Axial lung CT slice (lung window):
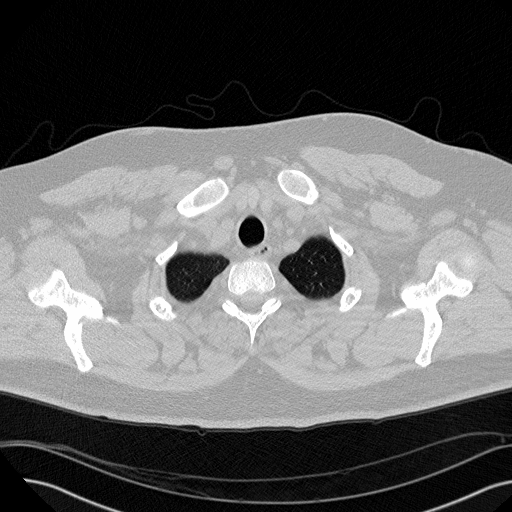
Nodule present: no